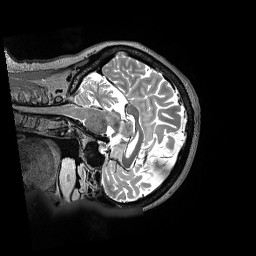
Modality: T2w
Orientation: sagittal
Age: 62
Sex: male